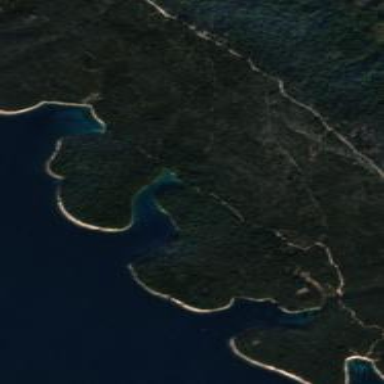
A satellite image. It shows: Beautiful bay with natural surroundings.